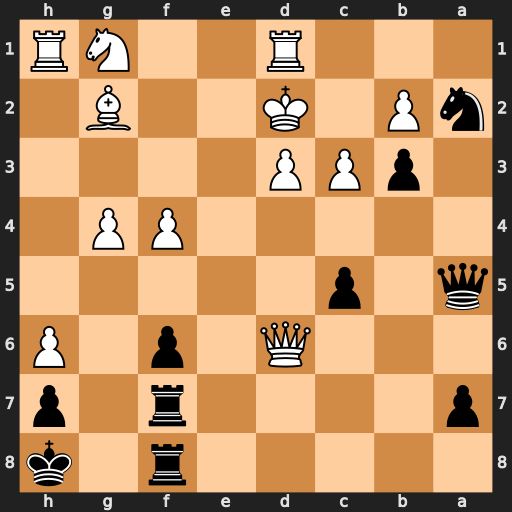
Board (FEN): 5r1k/p4r1p/3Q1p1P/q1p5/5PP1/1pPP4/nP1K2B1/3R2NR
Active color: b
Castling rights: -
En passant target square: -
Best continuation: Nxc3 bxc3 Qa2+ Ke3 Qxg2